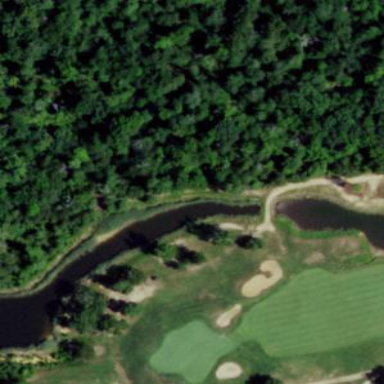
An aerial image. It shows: Water hazard on golf course. The hazard is natural water feature.